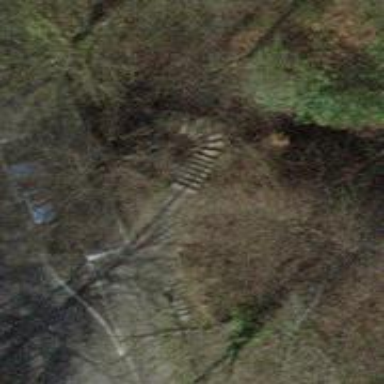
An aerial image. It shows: Road with steps.